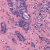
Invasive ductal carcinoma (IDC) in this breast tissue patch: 1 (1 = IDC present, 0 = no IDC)